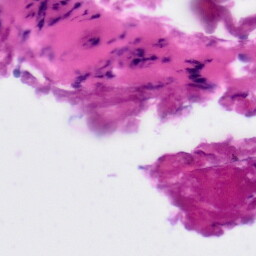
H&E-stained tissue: Tonsil